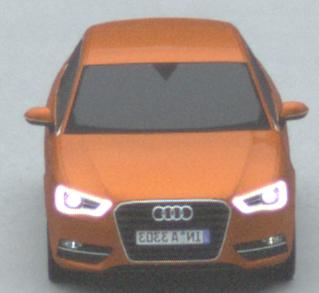
Make: Audi
Model: A3 1.2 TFSI
Detailed model: A3 (8V)
Model produced from: 2013/02
Model produced until: 2014/05
Doors: 3
Color: orange
Road condition: dry road
Daytime: midday
Contrast: low contrast